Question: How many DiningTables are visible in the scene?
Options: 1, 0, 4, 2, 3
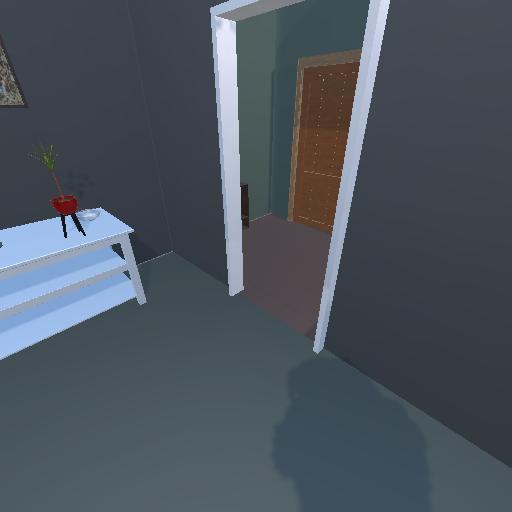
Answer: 1